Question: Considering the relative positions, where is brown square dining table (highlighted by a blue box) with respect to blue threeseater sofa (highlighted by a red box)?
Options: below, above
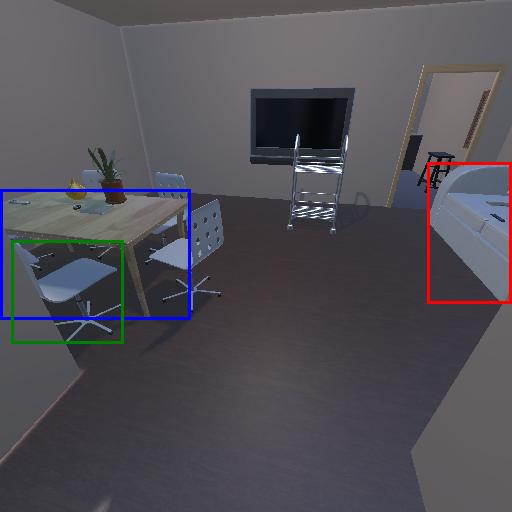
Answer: below